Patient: sex M, age 49
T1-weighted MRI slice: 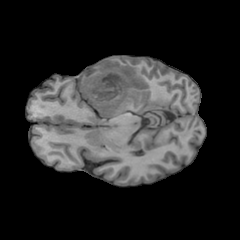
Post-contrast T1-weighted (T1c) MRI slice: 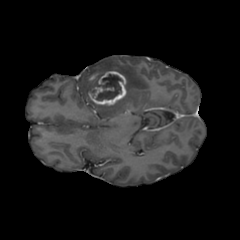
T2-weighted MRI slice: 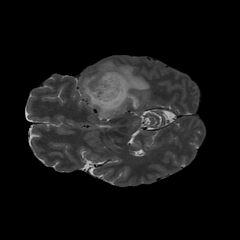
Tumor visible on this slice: yes
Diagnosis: Glioblastoma, IDH-wildtype
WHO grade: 4